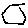
Label: hexagon